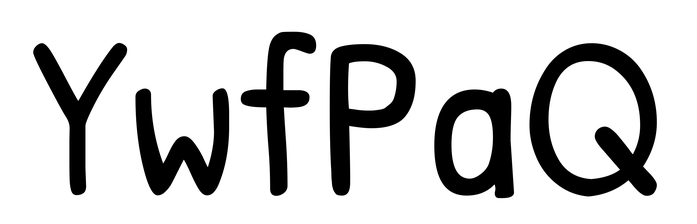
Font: PatrickHand-Regular